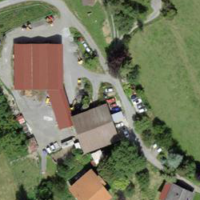
EUNIS habitat code: 24
Species observed at this site:
Primula veris